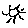
Label: sun